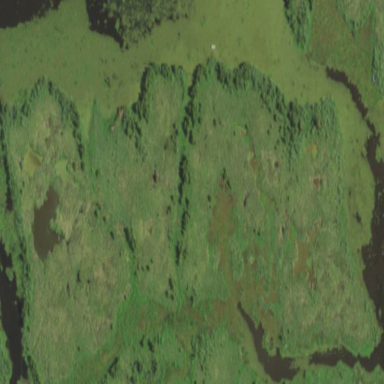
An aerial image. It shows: Marshy wetland area.